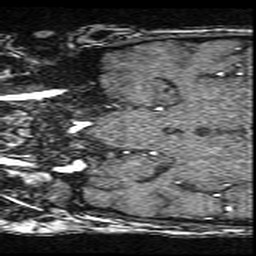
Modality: angio
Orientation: coronal
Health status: ill
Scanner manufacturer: siemens
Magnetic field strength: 1.5 T
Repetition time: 0.024 s
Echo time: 0.007 s